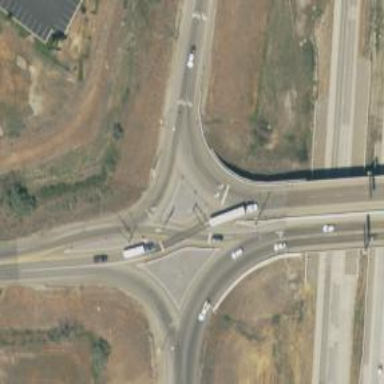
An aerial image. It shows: Motorway link at Diverging Diamond Interchange (DDI) junction.